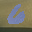
Label: 6